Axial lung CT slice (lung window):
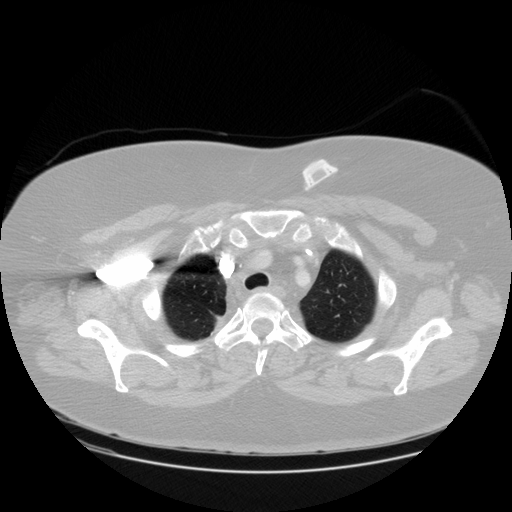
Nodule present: no